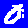
Digit: 0